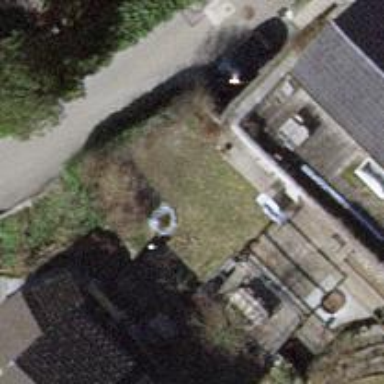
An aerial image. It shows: View of roof of building.